Question: I have question regarding plotly.express.

I would like to have something similar like in the picture, but I would like to have histograms for categories, so for certain year there will be histogram for values on this year and the line will be representing the sum of the categories on certain date. Is it possible to make such plot?
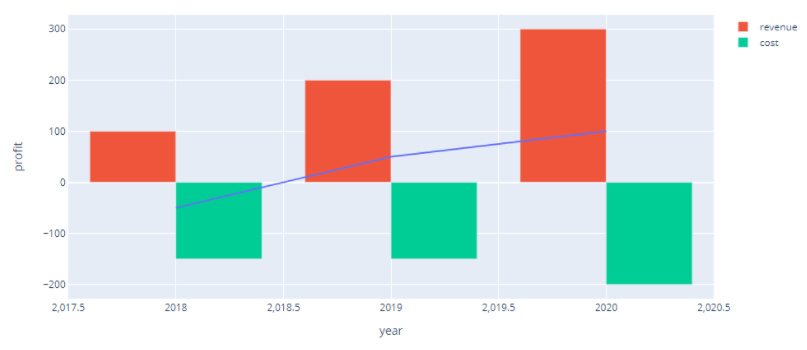
Answer: 1. put some code
'''
import plotly.graph_objects as go
import numpy as np
fig = go.Figure()
fig.add_trace(go.Bar(x=[2019, 2020, 2021, 2022, 2023], y=[10, 20, 30, 40, 50], name='class1'))
fig.add_trace(go.Bar(x=[2019, 2020, 2021, 2022, 2023], y=[-30, -20, -10, -20, -10], name='class2'))
fig.add_trace(go.Line(x=[2019, 2020, 2021, 2022, 2023], y=[4, 7, 9, 0, 10], name='line'))
fig.update_layout(template='plotly_white', xaxis_title='x label', yaxis_title="y label", title="demo title")
fig.show()
fig.write_html("demo1.html")
'''
1. show results: